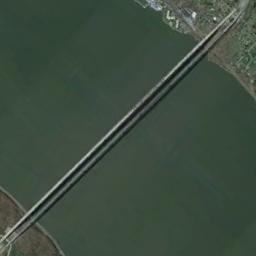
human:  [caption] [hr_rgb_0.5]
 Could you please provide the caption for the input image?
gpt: There is a bridge over the green river .

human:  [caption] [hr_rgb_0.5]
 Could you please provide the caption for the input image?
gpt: The bridge made a turn as it approached the shore .

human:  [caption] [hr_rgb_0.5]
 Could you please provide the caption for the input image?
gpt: Two bridges built on a dark green river .

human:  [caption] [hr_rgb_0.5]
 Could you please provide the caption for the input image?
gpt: A slender, Straight bridge connecting the land on both sides of the turquoise river .

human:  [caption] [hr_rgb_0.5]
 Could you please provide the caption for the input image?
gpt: A river is under the bridges .